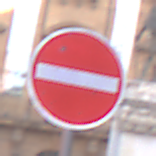
Verkehrszeichen: VerbotDerEinfahrt
Umgebung: Outdoor, Urban
Tageszeit: MorningAfternoon
Wetter: PartlyCloudy
Licht: Natural
Jahreszeit: NotSpecified
Kontrast: LowContrast